Field crop: maize
Growth stage: 2
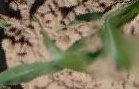
Species: maize